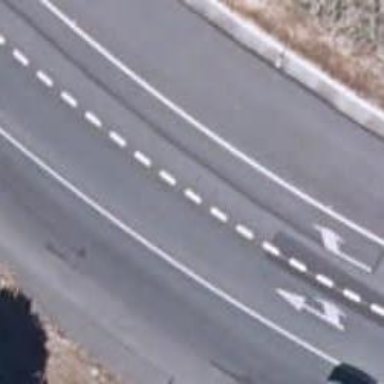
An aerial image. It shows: Asphalt road classified as trunk highway.